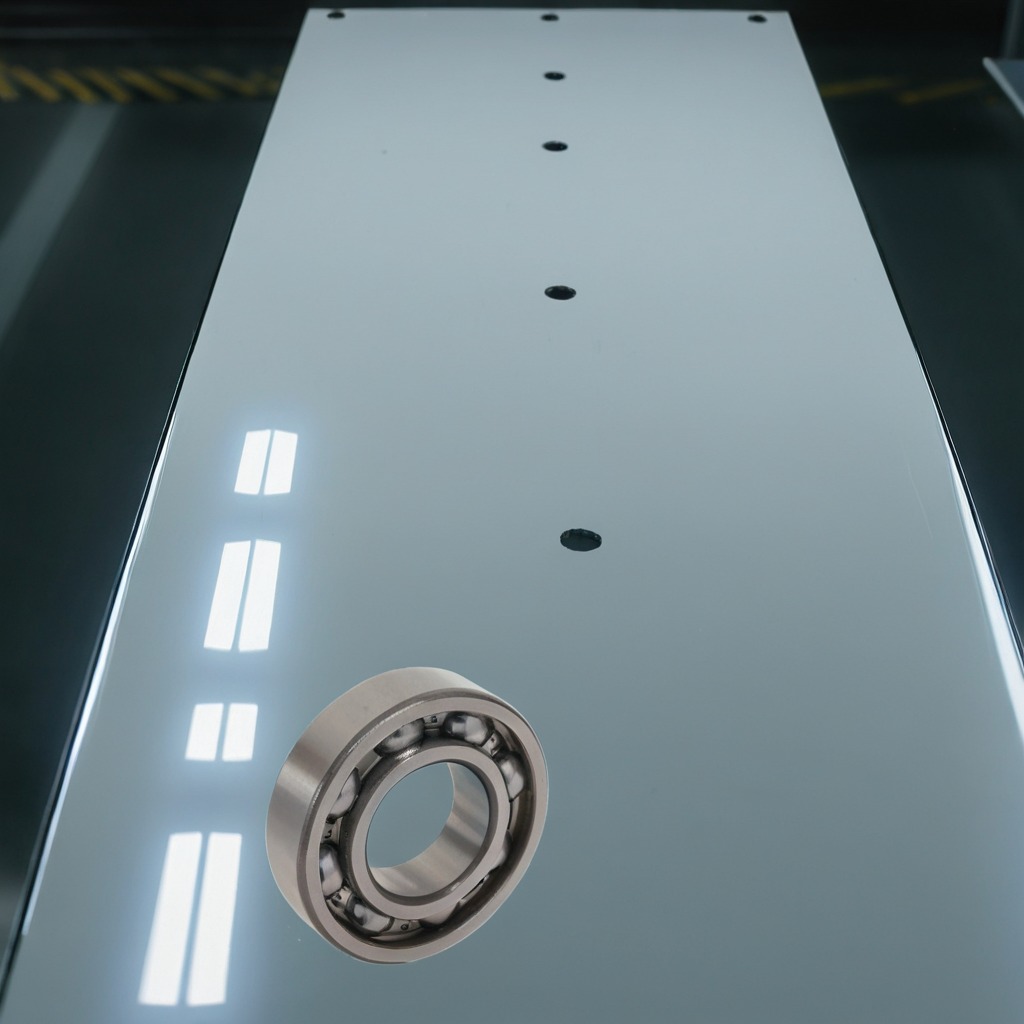
A metal ball bearing is lying on the table.